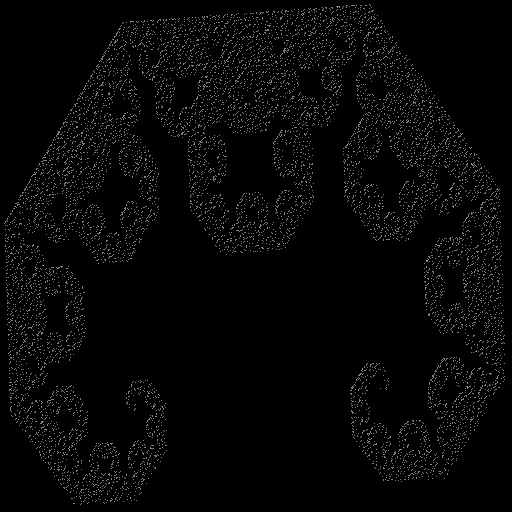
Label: c_curve